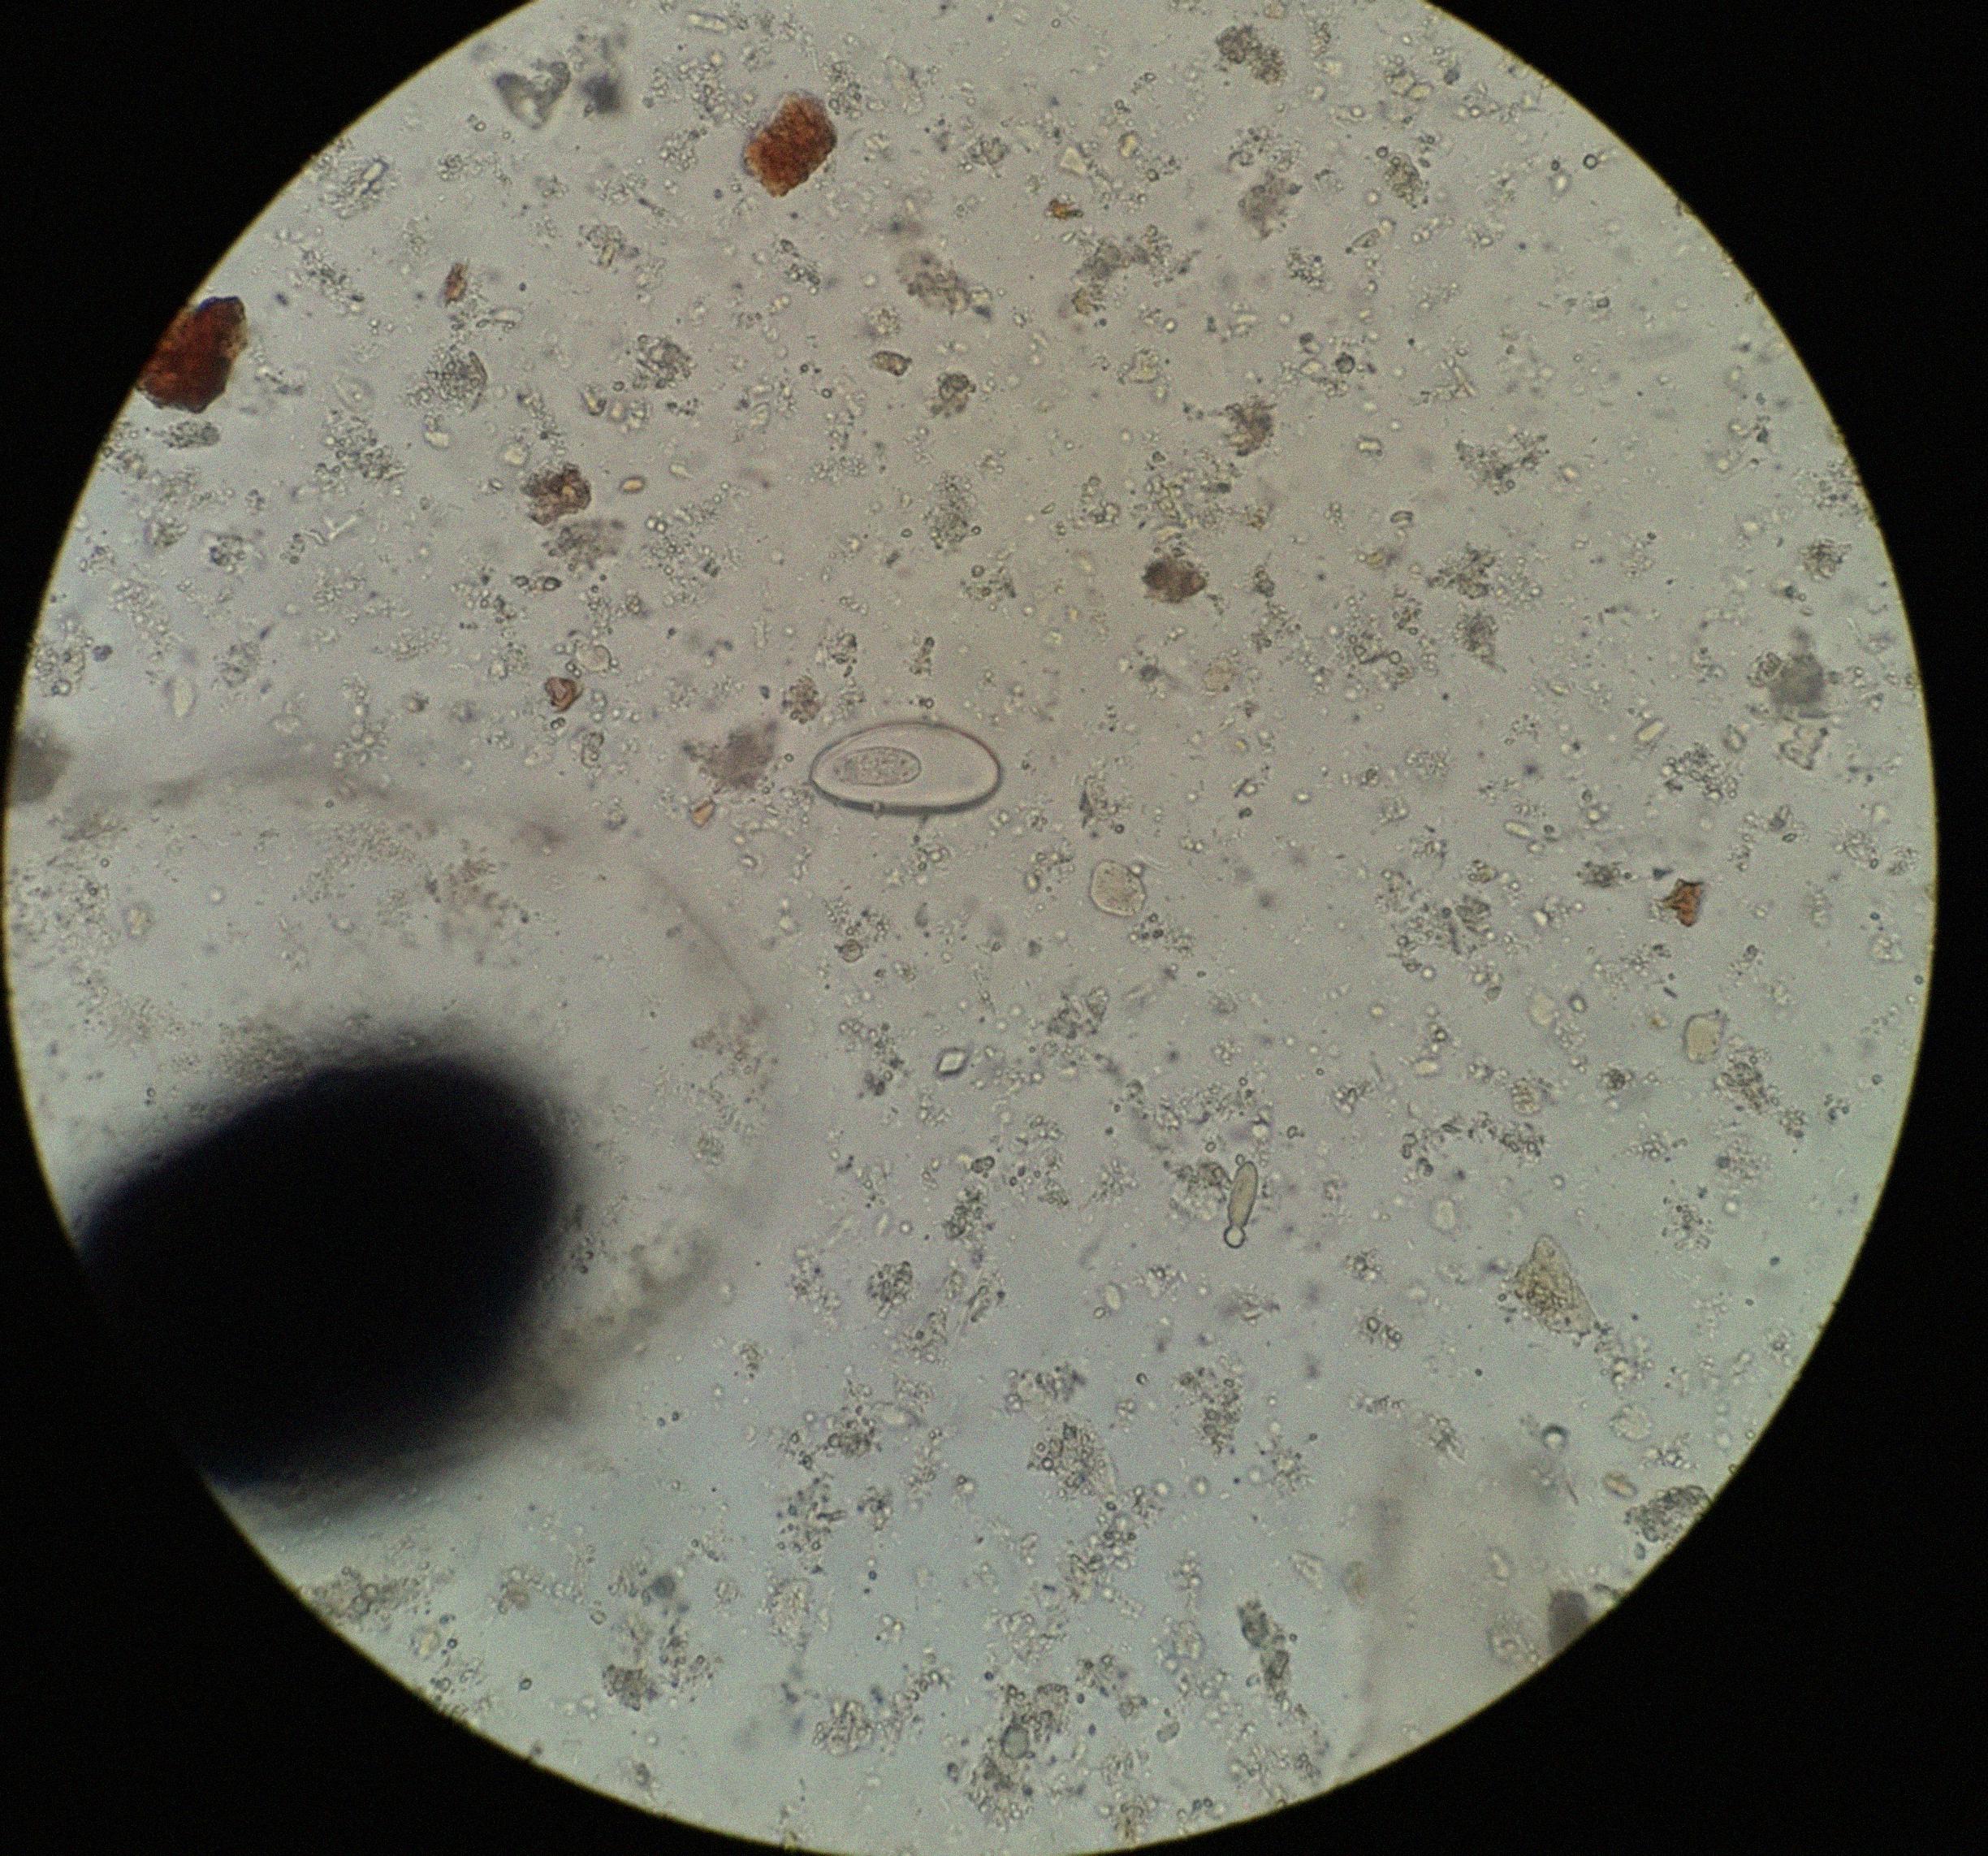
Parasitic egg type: Enterobius vermicularis